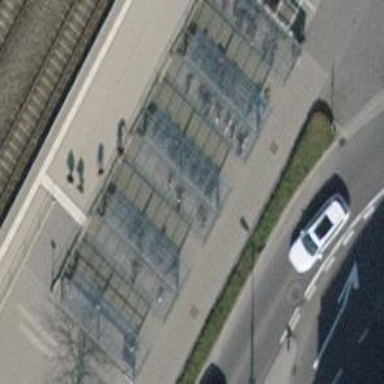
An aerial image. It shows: Bicycle parking area.